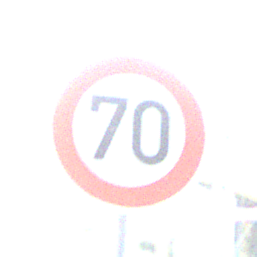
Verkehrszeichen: Geschwindigkeit70
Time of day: SunriseSunset
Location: Outdoor (Urban)
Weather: PartlyCloudy
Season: NotSpecified
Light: Natural